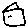
Label: house